Question:
As shown image in above I have four tabs below videoview Resume , Produits ,Persos, Talk.
When I click on Tab a new corresponding activity is launched below the tabs.
Now as shown in Image current Tab is talk.
My question is when user clicks on Edittext it shows soft input keyboard but it hides the edittext beside the image.How to avoid it.
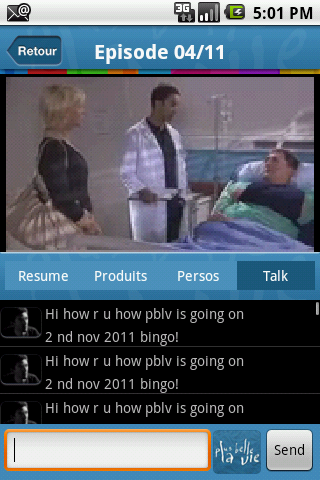
Answer: Add android:windowSoftInputMode="adjustPan" to your activity tag in the AndroidManifest.xml.